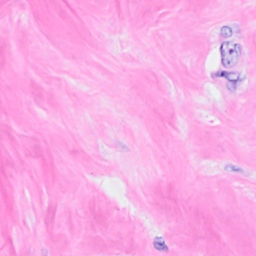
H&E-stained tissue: Breast